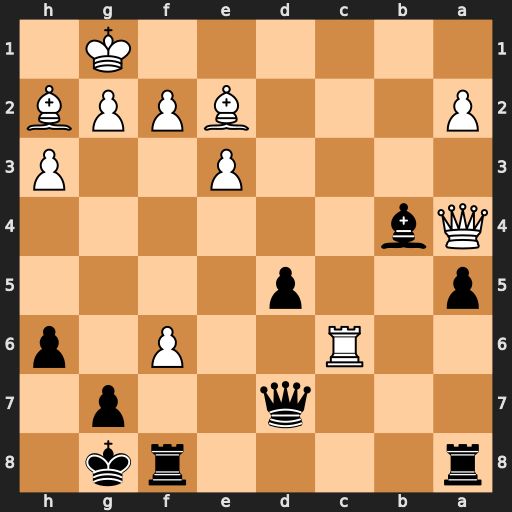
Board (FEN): r4rk1/3q2p1/2R2P1p/p2p4/Qb6/4P2P/P3BPPB/6K1
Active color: b
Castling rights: -
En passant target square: -
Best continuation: Rxf6 Bb5 Rxc6 Bxc6 Rc8